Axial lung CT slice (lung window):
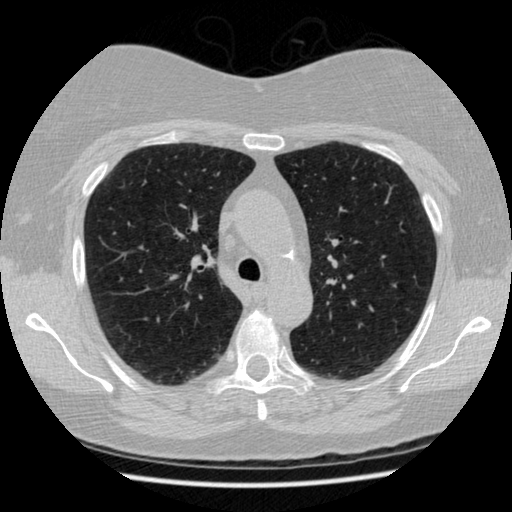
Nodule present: no